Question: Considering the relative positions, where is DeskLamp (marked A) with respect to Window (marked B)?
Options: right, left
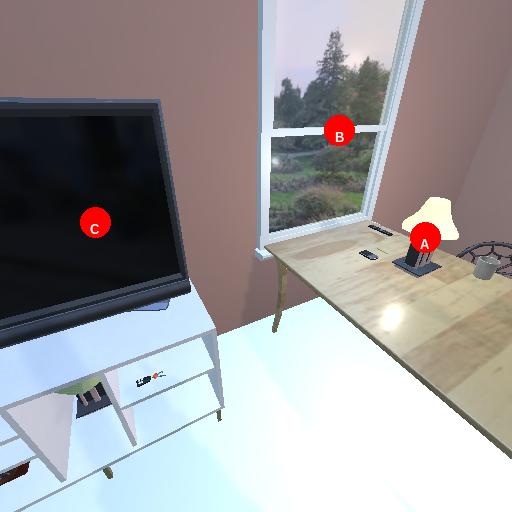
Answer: right